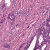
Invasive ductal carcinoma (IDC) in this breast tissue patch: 1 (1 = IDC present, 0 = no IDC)